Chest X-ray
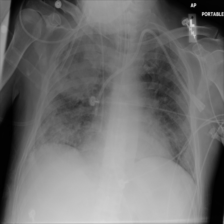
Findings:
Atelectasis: negative
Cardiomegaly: negative
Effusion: negative
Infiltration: positive
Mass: negative
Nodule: negative
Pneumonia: negative
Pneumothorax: negative
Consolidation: negative
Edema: negative
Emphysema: negative
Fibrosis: negative
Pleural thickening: negative
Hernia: negative